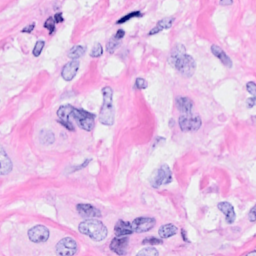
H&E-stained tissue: Breast